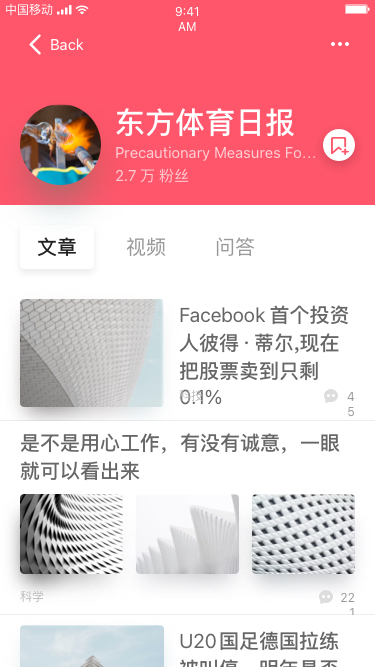
Text in this UI design:
文章
视频
问答
Facebook 首个投资人彼得·蒂尔,现在把股票卖到只剩 0.1%
科技
45
是不是用心工作，有没有诚意，一眼就可以看出来
221
科学
U20国足德国拉练被叫停，明年是否继续参赛待定
东方体育日报
Precautionary Measures Fo…
2.7 万 粉丝
Back